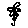
Label: flower